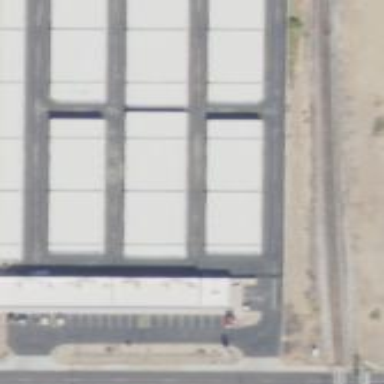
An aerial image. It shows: Storage rental shop.